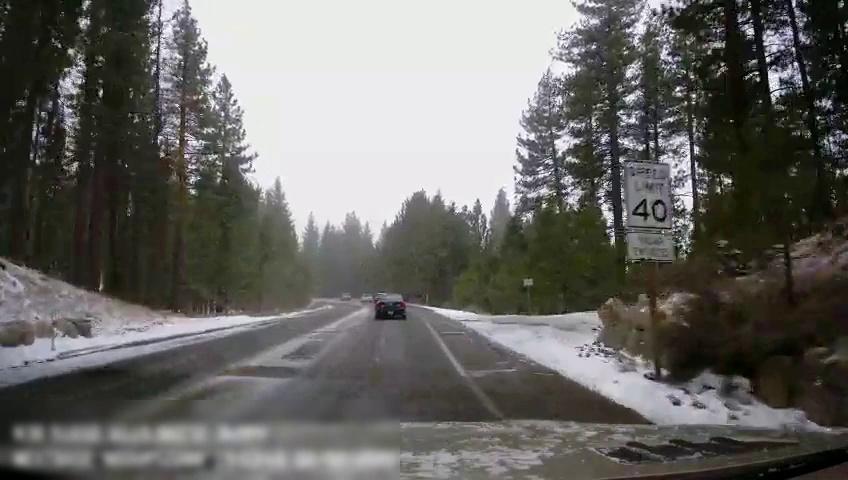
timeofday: Day
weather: Snowy
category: Drivable Space
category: Vehicles | Car
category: Lanes | Opposite Lane
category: Lanes | Opposite Lane
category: Lanes | Opposite Lane
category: Lanes | Current Lane
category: Traffic | Signs
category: Traffic | Signs
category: Traffic | Signs